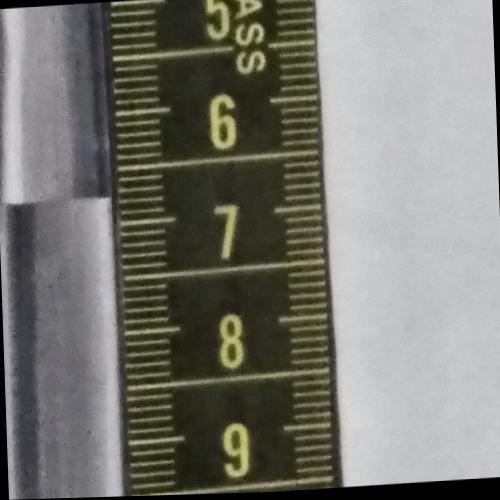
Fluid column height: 6.8 cm